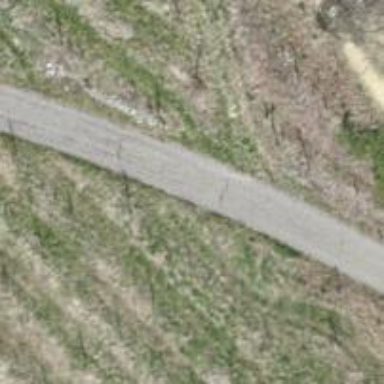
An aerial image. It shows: Paved track road.